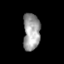
Tissue: skin
Cell type: Epithelial cells
Senescence score: 0.284
Nuclear area (px): 614
Mean DAPI intensity: 158.028